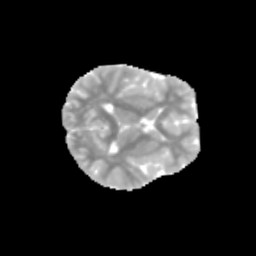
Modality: MD
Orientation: axial
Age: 11
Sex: male
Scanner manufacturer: siemens
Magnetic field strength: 3 T
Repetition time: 3.8 s
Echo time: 0.07 s